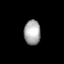
Tissue: lung
Cell type: Myeloid cells
Senescence score: 0.6209
Nuclear area (px): 395
Mean DAPI intensity: 171.129